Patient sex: M
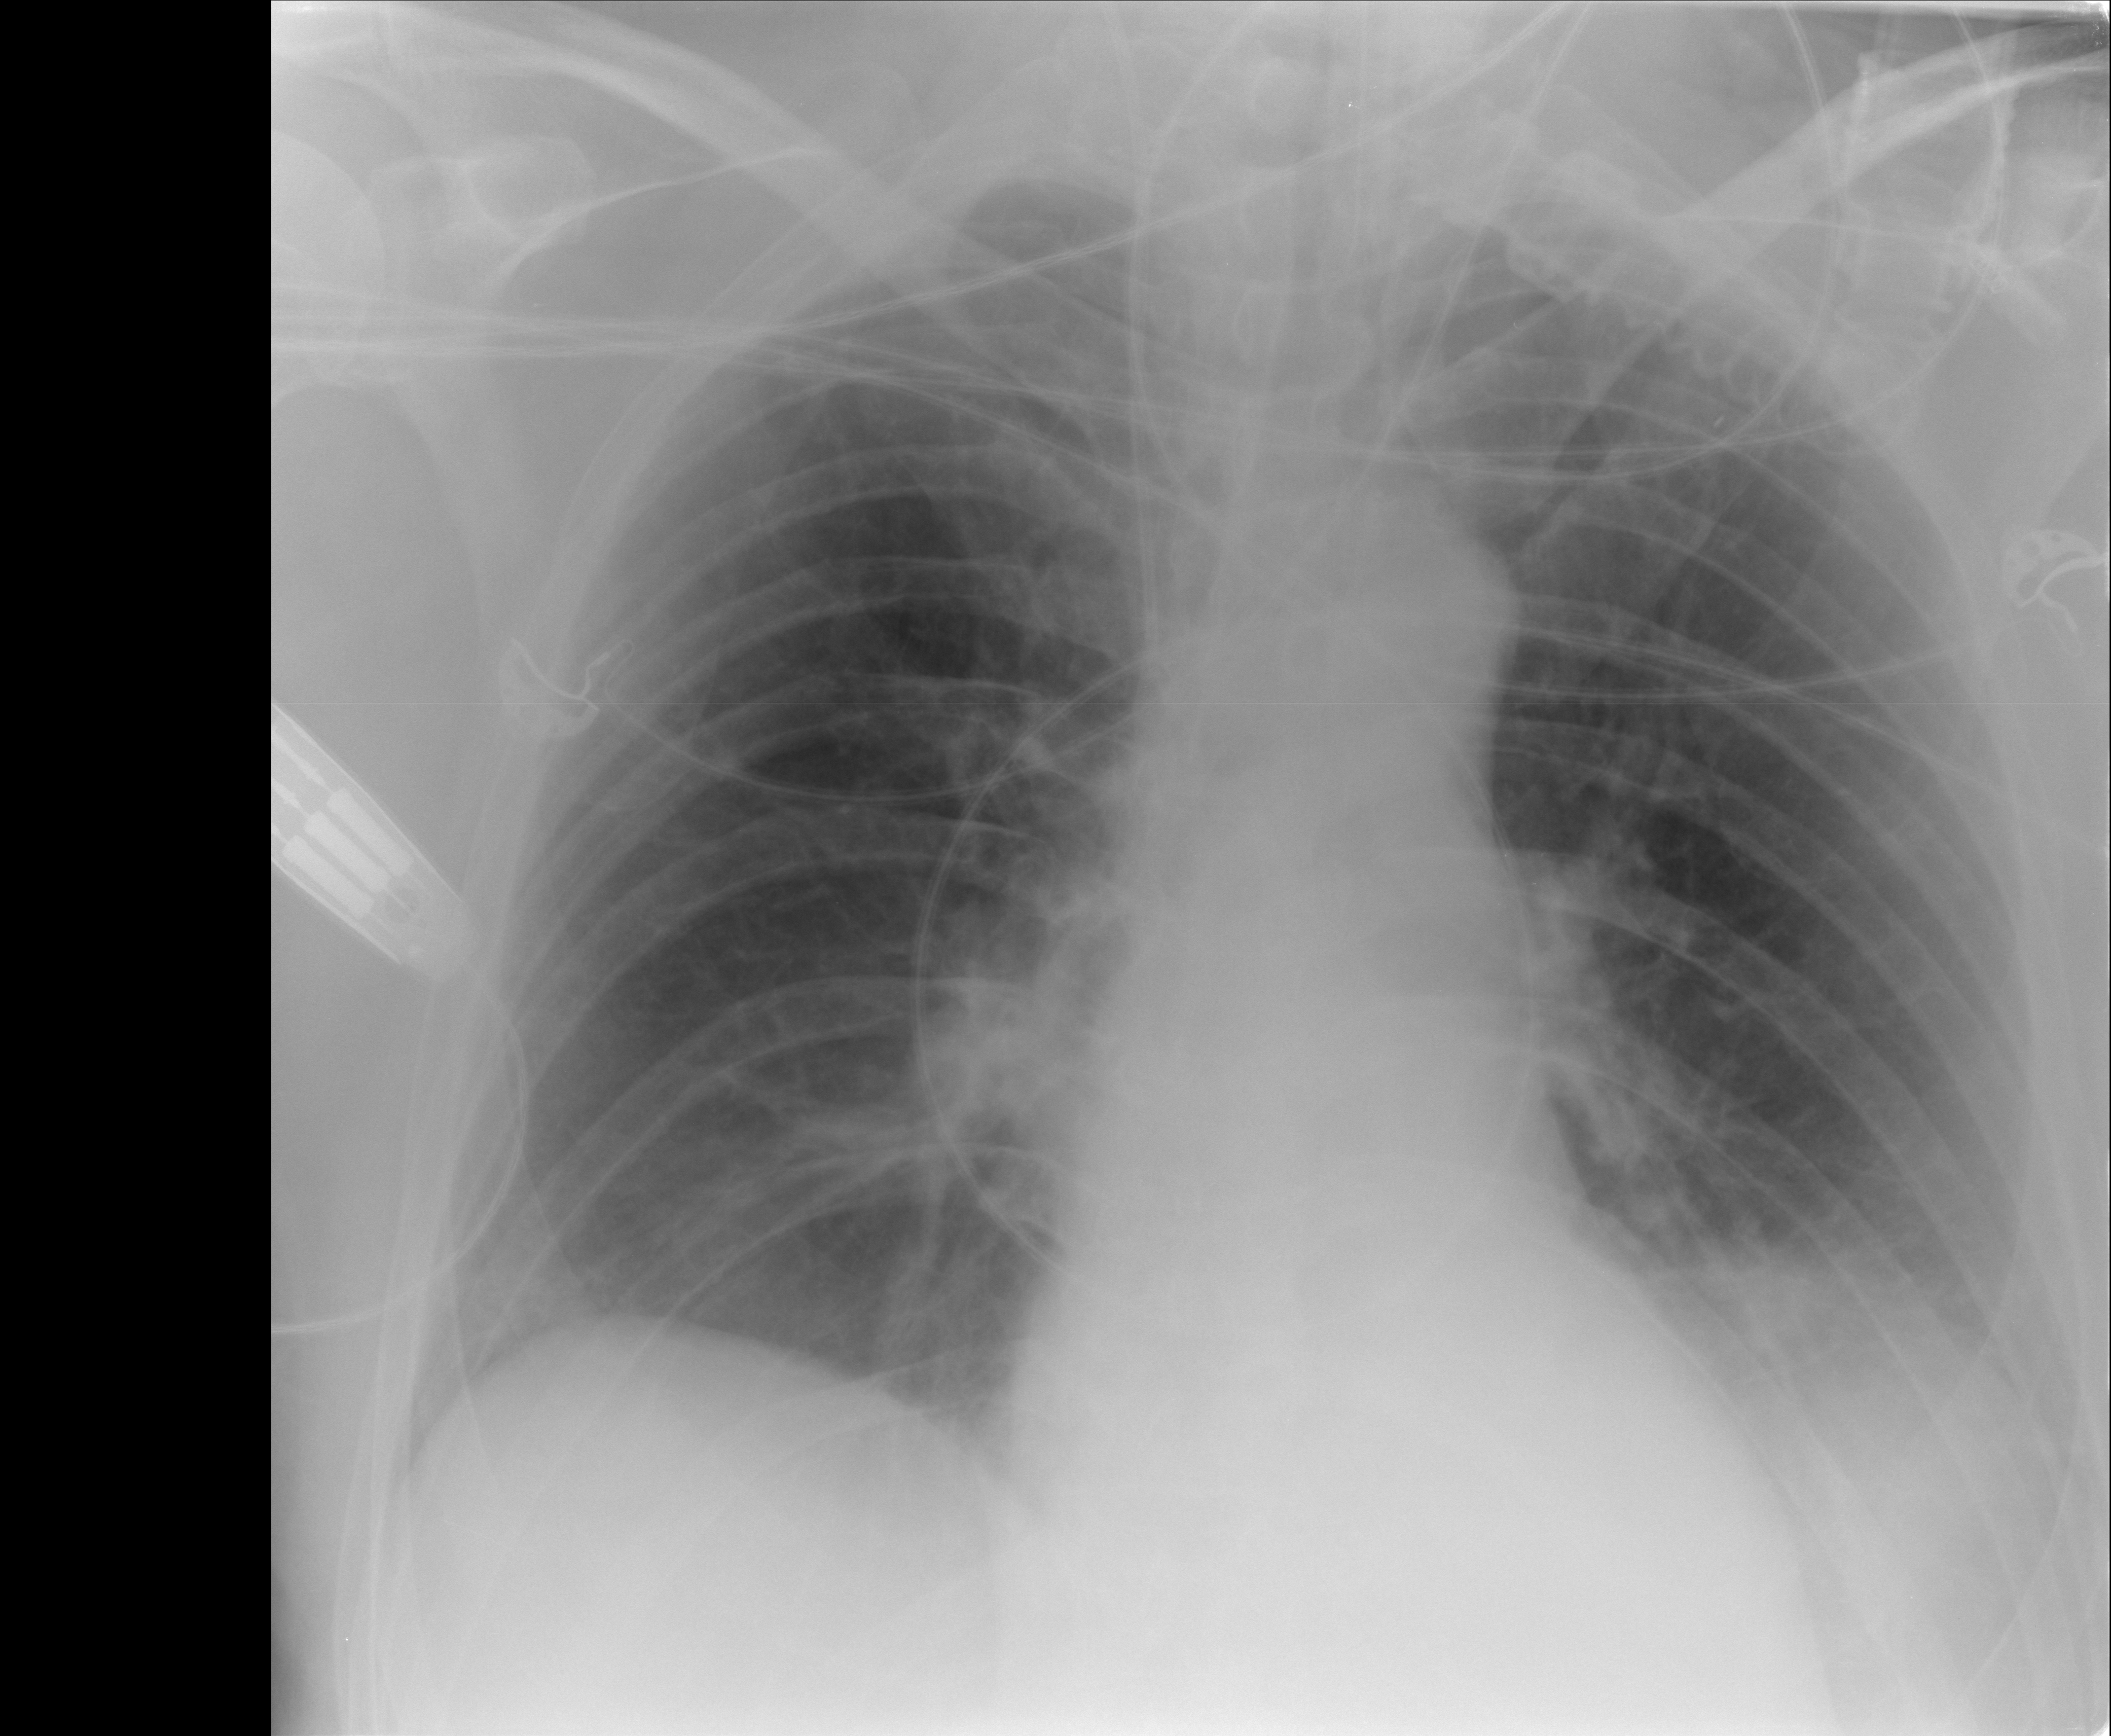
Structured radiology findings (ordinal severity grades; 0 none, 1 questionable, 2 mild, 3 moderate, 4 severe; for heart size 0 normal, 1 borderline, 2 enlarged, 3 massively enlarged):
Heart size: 0
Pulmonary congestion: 0
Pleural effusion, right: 0
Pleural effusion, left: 2
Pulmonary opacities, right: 0
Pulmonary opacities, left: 0
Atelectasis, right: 0
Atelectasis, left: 2